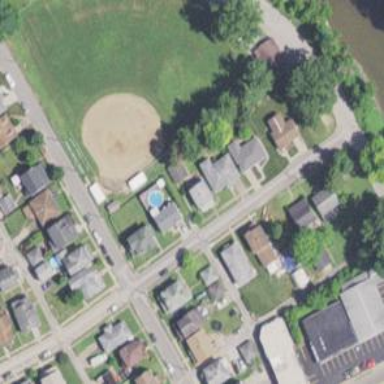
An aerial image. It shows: Baseball pitch for leisure land activities.